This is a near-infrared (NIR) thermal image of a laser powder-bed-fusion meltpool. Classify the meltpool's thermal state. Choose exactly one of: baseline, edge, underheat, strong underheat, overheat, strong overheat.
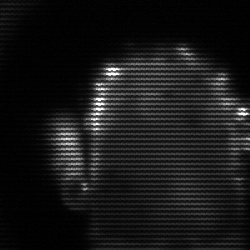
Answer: baseline